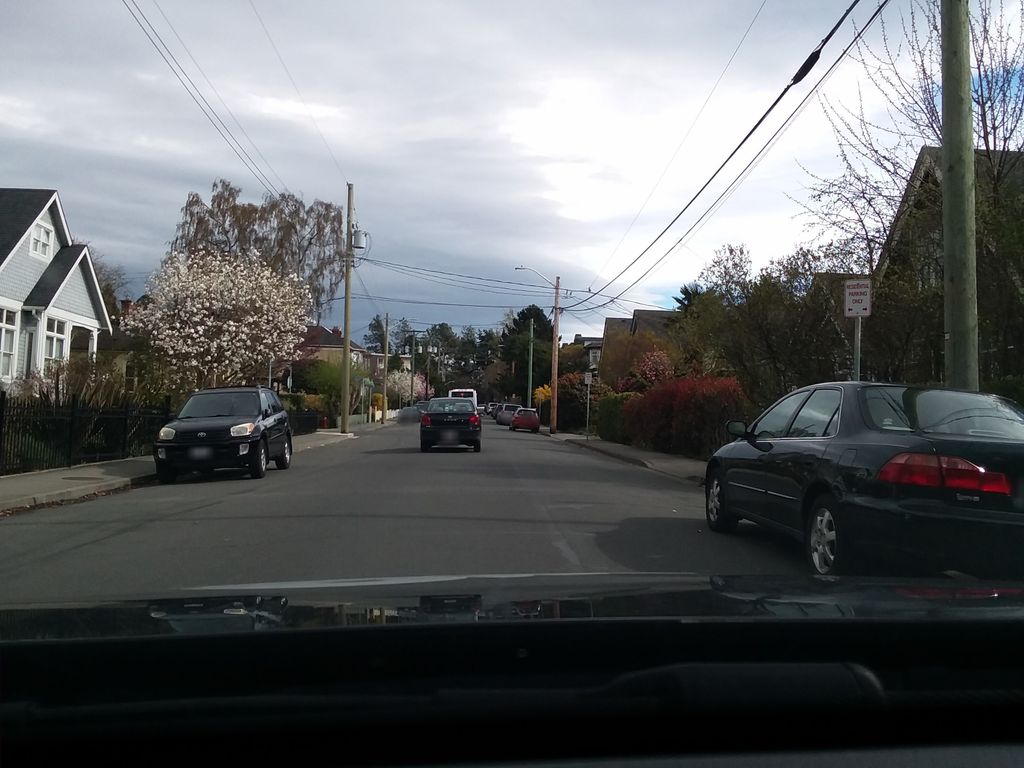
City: victoria